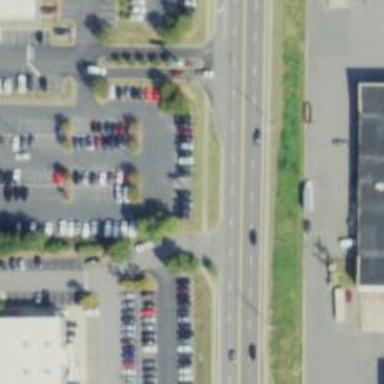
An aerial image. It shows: Left sidewalk along asphalt tertiary road.